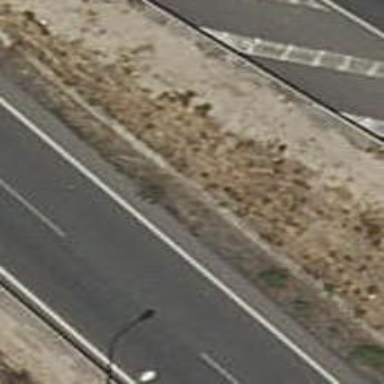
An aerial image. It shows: Motorway link.